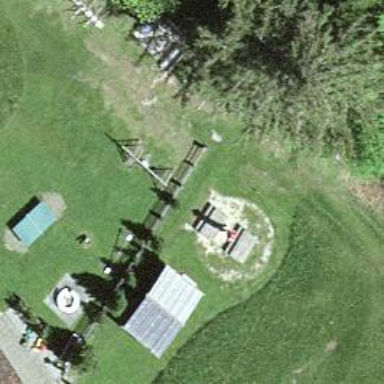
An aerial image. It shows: Playground with swings.